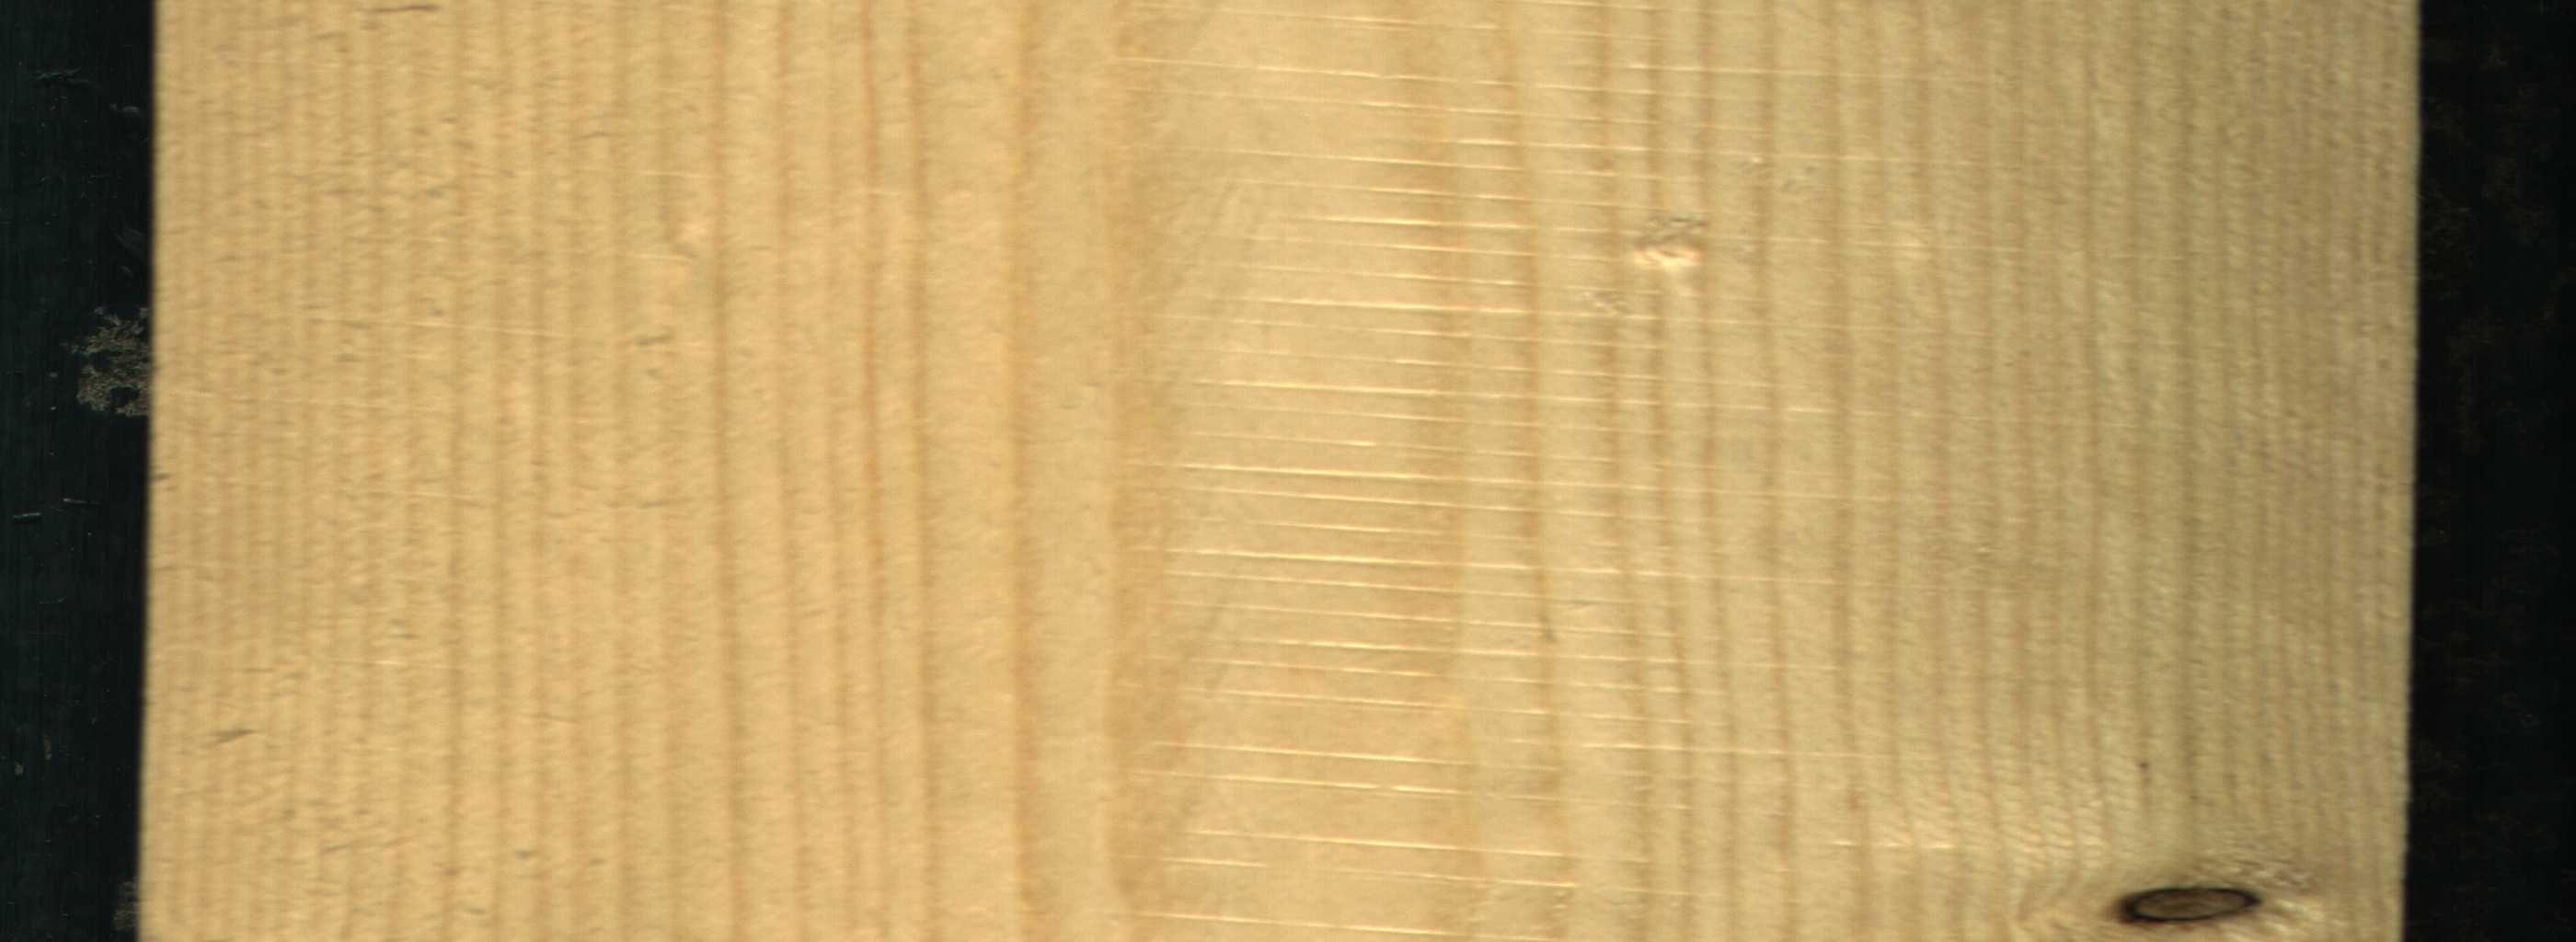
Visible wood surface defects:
Dead_Knot